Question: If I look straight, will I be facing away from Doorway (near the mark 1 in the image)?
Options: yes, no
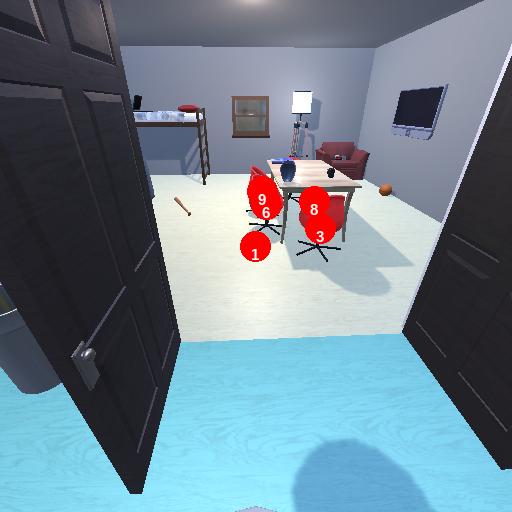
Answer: yes